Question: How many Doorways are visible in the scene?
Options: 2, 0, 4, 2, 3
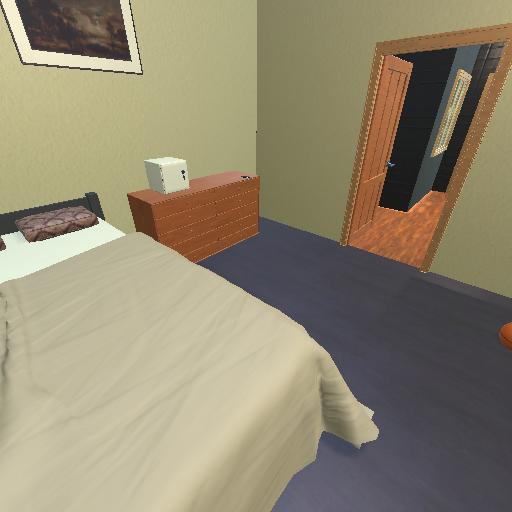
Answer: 2